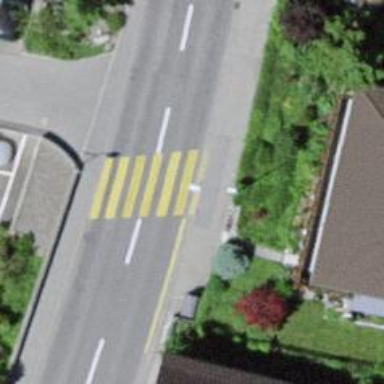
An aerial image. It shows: Zebra crossing on the road.